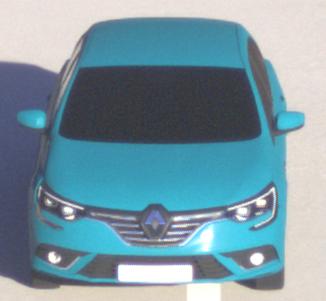
Make: Renault
Model: Mégane ENERGY TCe 100
Detailed model: Mégane (IV)
Model produced from: 2016/03
Model produced until: 2018/08
Doors: 5
Color: blue
Road condition: dry road
Daytime: sunrise or sunset
Contrast: high contrast